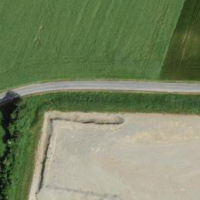
EUNIS habitat code: 52
Species observed at this site:
Alauda arvensis